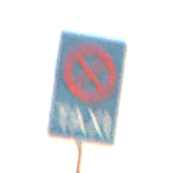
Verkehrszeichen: Taxenstand
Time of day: SunriseSunset
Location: Outdoor (Nature)
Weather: PartlyCloudy
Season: NotSpecified
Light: Natural